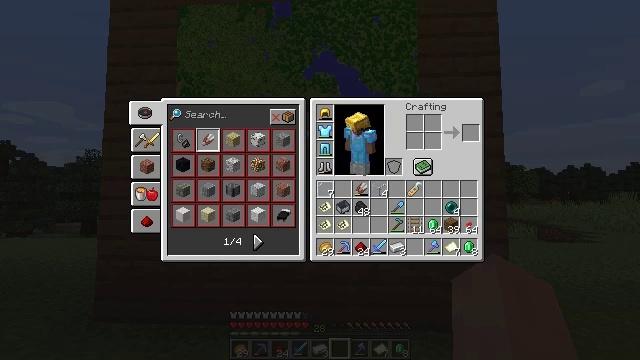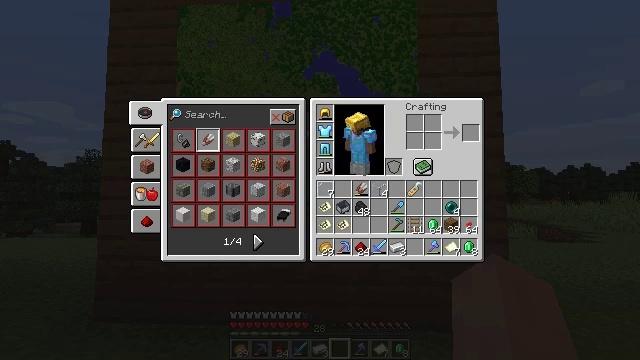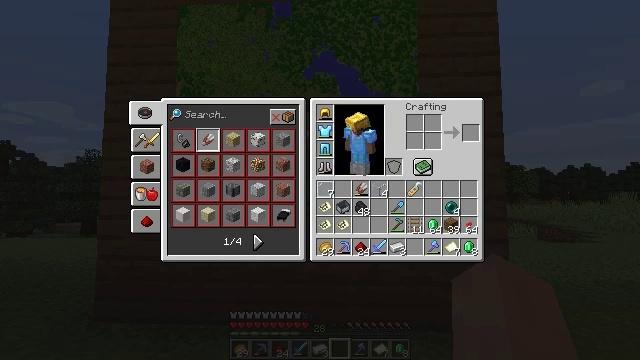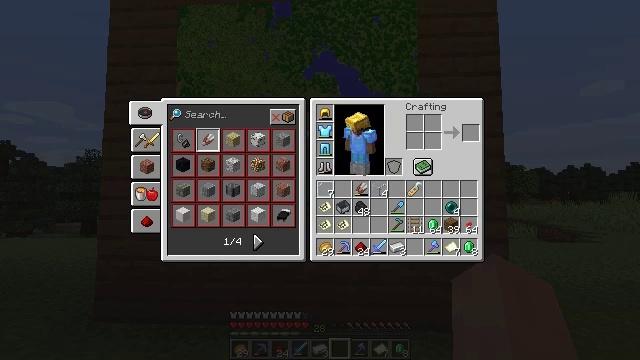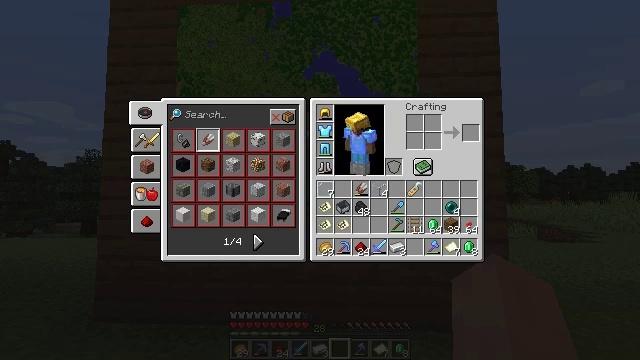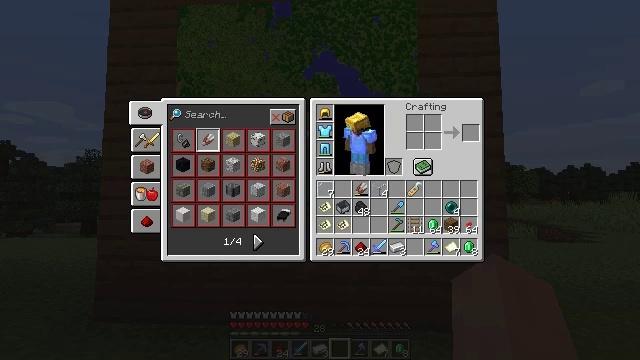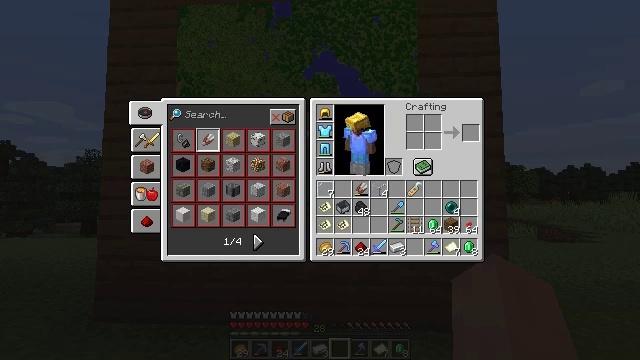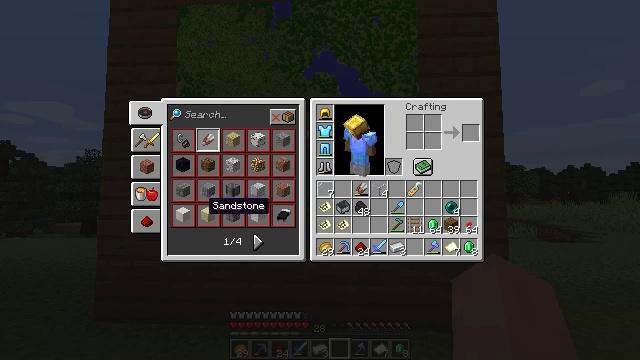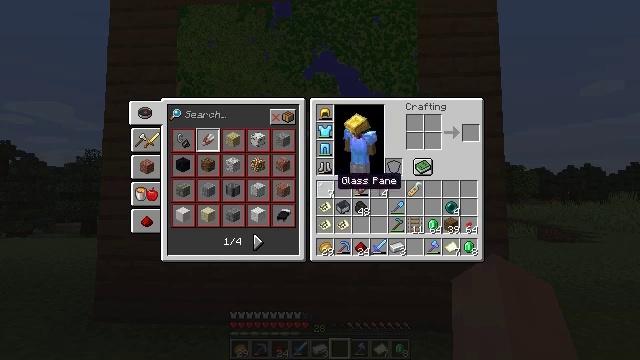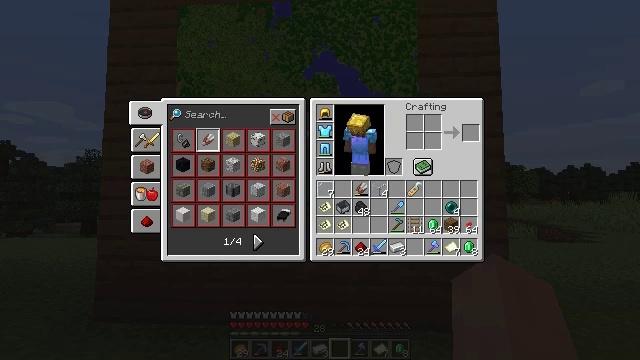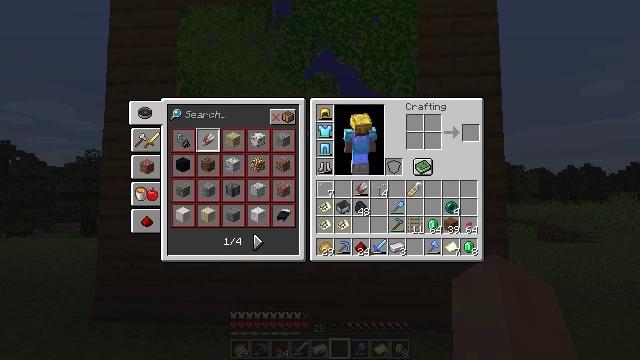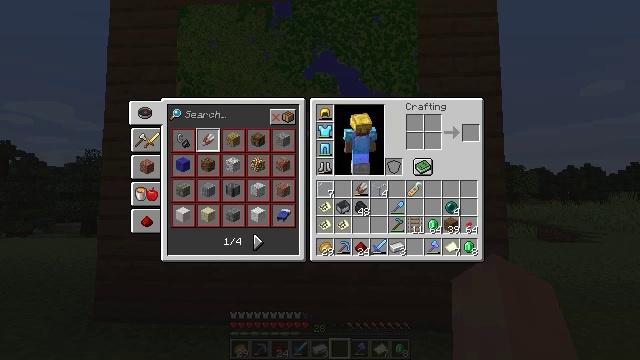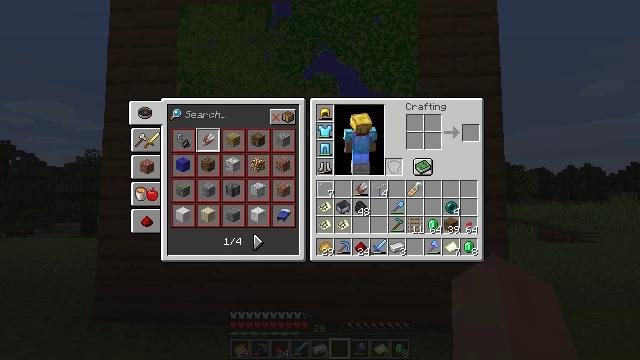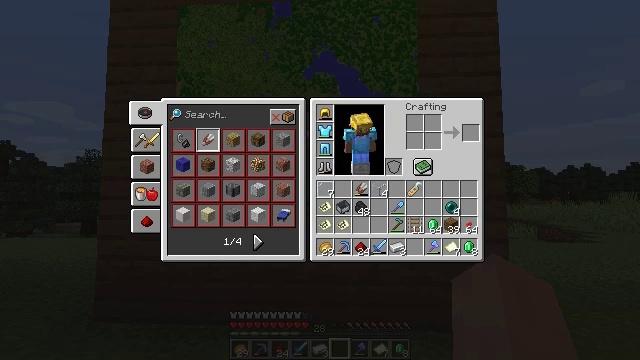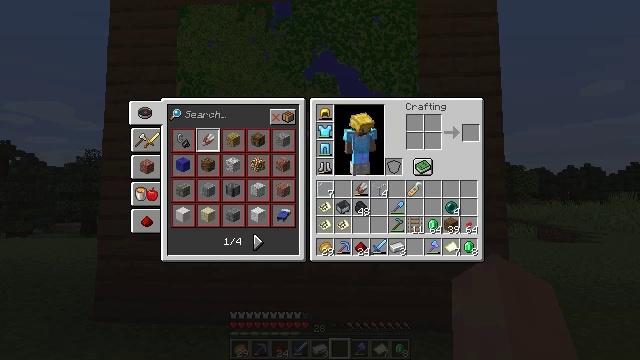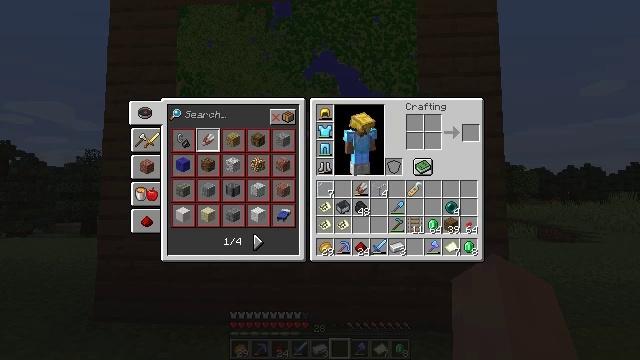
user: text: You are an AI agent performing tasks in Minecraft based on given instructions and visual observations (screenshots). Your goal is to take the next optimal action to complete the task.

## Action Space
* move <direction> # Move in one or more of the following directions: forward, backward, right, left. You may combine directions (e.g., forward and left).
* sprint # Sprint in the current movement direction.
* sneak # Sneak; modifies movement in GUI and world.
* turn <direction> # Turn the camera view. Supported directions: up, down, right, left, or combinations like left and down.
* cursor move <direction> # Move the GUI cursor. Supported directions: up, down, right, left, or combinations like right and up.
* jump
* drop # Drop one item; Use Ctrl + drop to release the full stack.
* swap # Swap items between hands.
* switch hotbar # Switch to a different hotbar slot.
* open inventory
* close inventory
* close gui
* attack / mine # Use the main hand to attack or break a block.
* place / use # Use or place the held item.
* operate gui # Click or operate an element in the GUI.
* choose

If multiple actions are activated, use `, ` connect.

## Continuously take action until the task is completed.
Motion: motion action
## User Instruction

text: Put leather in the center and surround it with sticks to craft an item frame.
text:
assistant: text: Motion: no_op
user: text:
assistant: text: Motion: no_op
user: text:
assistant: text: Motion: no_op
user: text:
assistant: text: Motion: no_op
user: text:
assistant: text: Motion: no_op
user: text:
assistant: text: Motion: no_op
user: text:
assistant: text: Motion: cursor move right and up
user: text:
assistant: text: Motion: cursor move right and up
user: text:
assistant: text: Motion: cursor move right and up
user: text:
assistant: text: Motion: no_op
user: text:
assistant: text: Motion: no_op
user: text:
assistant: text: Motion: no_op
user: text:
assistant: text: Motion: cursor move right
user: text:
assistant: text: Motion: cursor move right
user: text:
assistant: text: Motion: no_op
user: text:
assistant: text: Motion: no_op
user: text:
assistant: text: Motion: cursor move right
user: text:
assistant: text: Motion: cursor move right
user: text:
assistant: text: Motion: no_op
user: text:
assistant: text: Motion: no_op
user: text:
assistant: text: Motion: operate gui
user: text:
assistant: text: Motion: operate gui
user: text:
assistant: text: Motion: operate gui
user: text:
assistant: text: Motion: no_op
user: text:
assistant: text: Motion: no_op
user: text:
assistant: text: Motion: no_op
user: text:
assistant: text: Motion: no_op
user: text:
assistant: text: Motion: no_op
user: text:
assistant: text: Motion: no_op
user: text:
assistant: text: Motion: no_op